Question: I am trying to understand where to save the selected list view items from this code. With a dialog box you have an "ok/cancel" button option, is this possible with lists? Ideally I will be storing data from four different lists into a database on submit. In the below picture I would like to save the first three items into a database, or even an array just to start.
'''
package com.example.lifebyfourlists;
import android.app.ListActivity;
import android.os.Bundle;
import android.view.View;
import android.widget.ArrayAdapter;
import android.widget.ListView;
import android.widget.Toast;
public class MainActivity extends ListActivity{
String [] seven = {
"Dark Leafy Greens" ,
"Nuts",
"Carrots",
"Green Tea",
"Whole Grains",
"Fruits"};
public void onCreate(Bundle savedInstanceState){
super.onCreate(savedInstanceState);
ListView lstView = getListView();
lstView.setChoiceMode(ListView.CHOICE_MODE_MULTIPLE);
lstView.setTextFilterEnabled(true);
setListAdapter(new ArrayAdapter<String>(this, android.R.layout.simple_list_item_checked, seven));
}
public void onListItemClick(ListView parent, View v, int position, long id){
Toast.makeText(this, "You have selected " + seven[position], Toast.LENGTH_SHORT).show();
}
}
'''

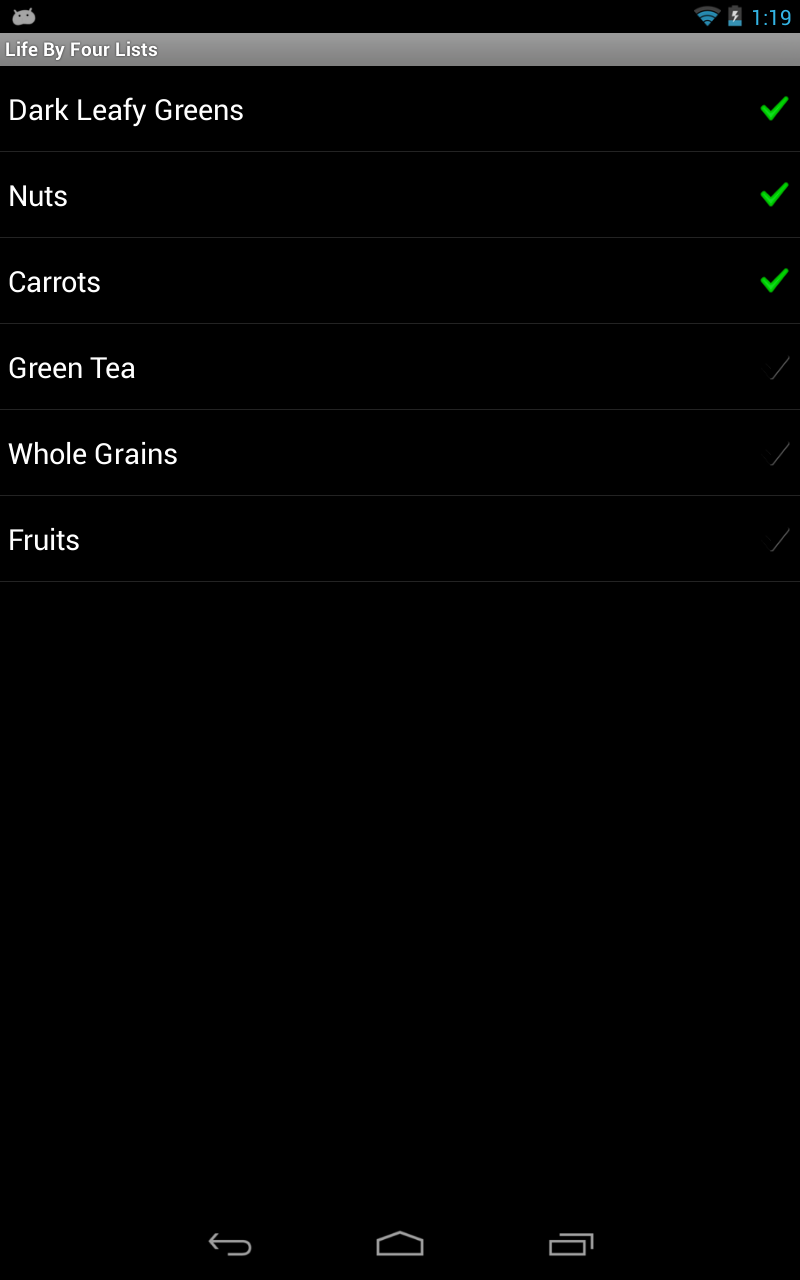
Answer: > I am trying to understand where to save the selected list view items from this code. With a dialog box you have an "ok/cancel" button option, is this possible with lists?
You can use <URL> or you can write a custom Adapter to track the selected rows.